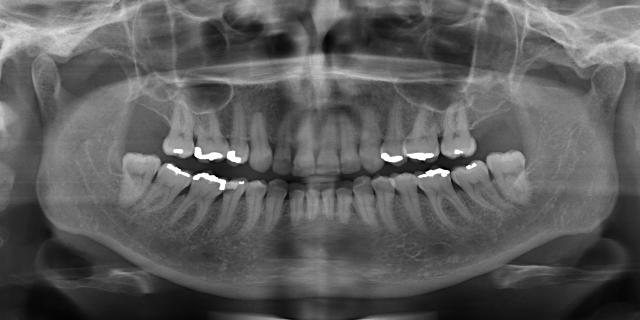
adult